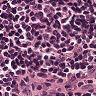
Metastatic tissue present: no